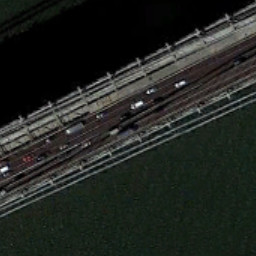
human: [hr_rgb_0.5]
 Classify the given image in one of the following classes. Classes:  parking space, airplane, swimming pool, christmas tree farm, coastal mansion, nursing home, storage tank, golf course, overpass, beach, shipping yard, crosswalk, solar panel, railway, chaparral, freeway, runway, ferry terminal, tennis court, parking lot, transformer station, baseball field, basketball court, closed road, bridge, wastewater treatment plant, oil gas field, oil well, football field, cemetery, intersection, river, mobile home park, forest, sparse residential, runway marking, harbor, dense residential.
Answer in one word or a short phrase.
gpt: bridge